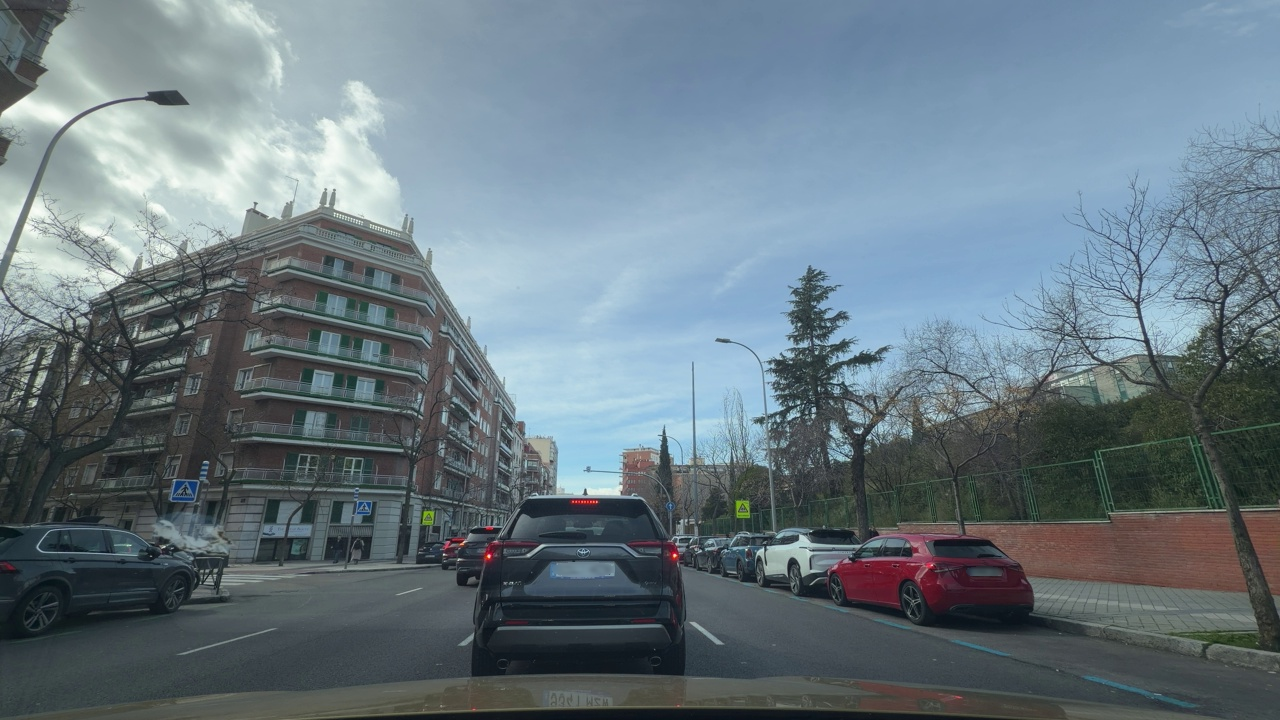
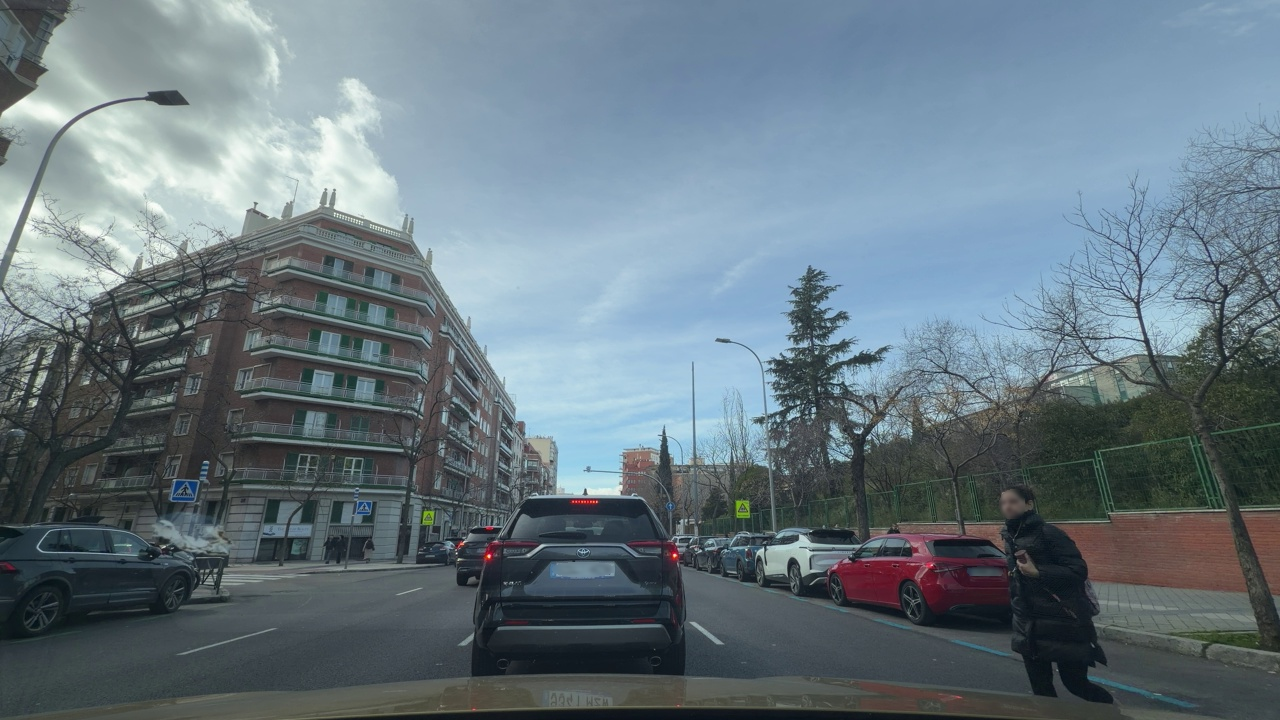
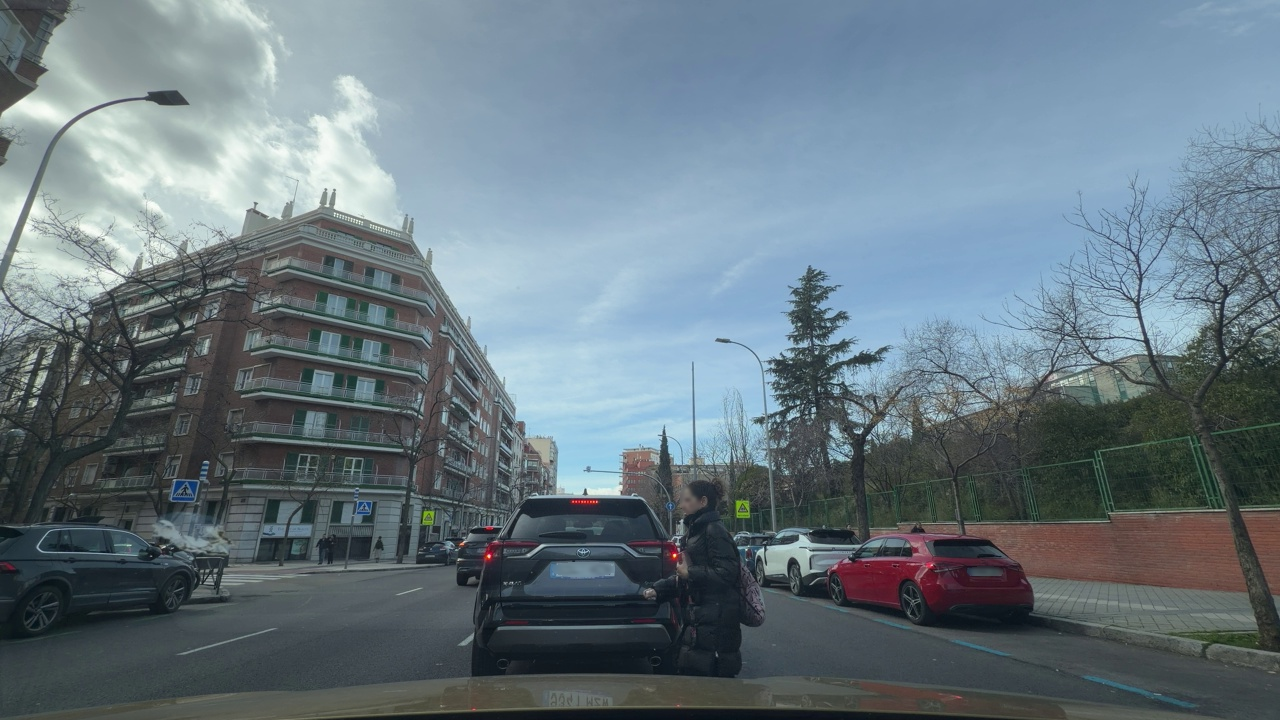
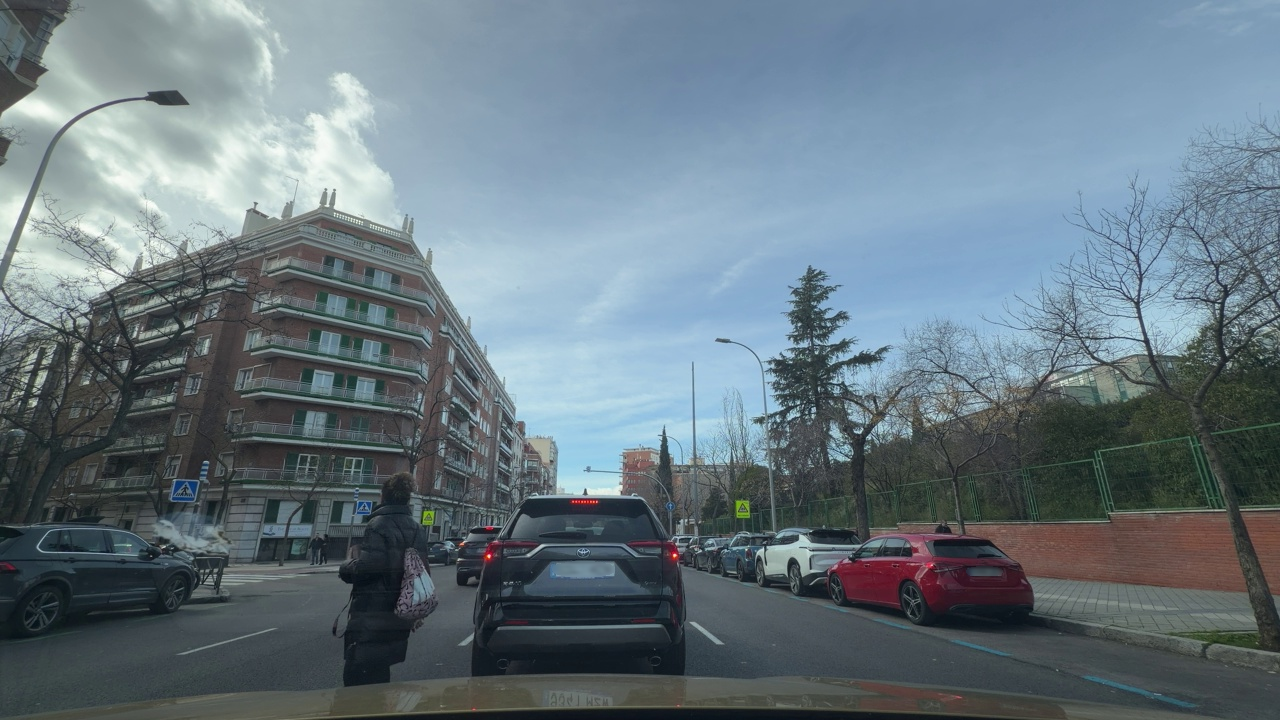
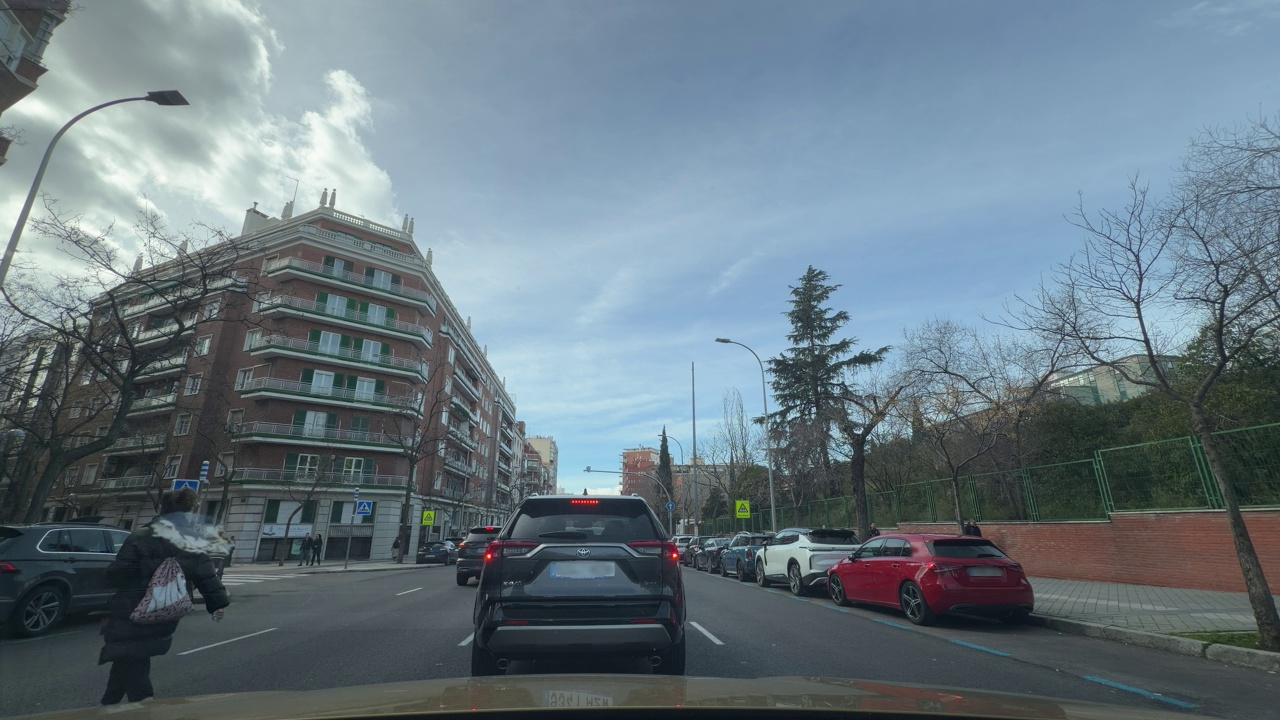
Situation: Pedestrian
Question: Is the ego vehicle traveling on a narrow street with sidewalks or bike lanes directly adjacent to the roadway?
Answer: No
Reasoning: Wide road.

Situation: Pedestrian
Question: Are pedestrians or cyclists moving alongside the ego vehicle on the right side?
Answer: Yes
Reasoning: A pedestrian is crossing the roadway without a crosswalk.

Situation: Pedestrian
Question: Could a pedestrian's current path intersect with the trajectory of the ego vehicle?
Answer: Yes
Reasoning: A pedestrian is crossing the roadway without a crosswalk.

Situation: Pedestrian
Question: Are pedestrians or cyclists moving alongside the ego vehicle on the left side?
Answer: Yes
Reasoning: A pedestrian is crossing the roadway without a crosswalk.